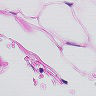
Metastatic tissue present: no